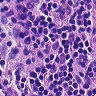
Metastatic tissue present: no